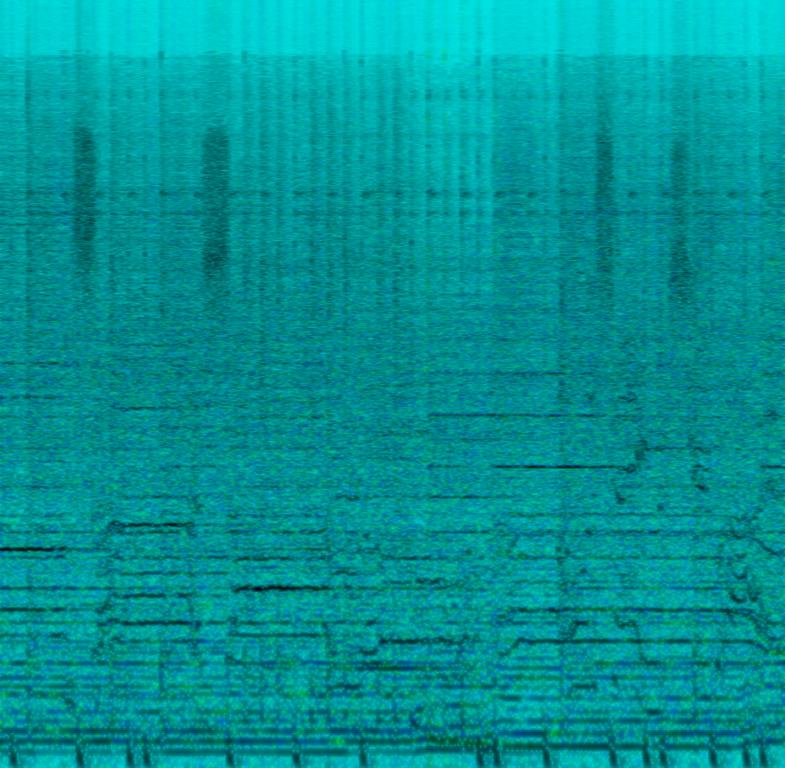
The Soft Metal song features a flat male vocal, alongside harmonizing male background vocals, singing over energetic cymbals, electric guitar melodies, distorted bass, punchy kick and snare hits and wide manic toms. It sounds aggressive and energetic.